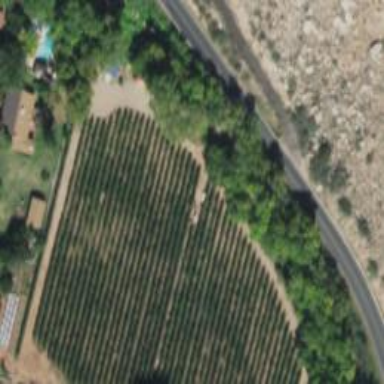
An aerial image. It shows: Beautiful vineyard in the countryside.